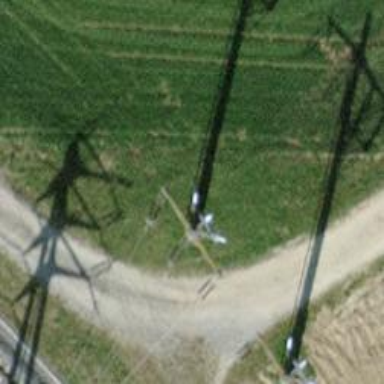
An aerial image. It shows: Power line is depicted.